Question: i'm trying to use SquishIt in my Asp.net pages, but i'm receiving this error bellow

My code : <%@ Import Namespace="SquishIt.Framework" %>
Web config : debug false
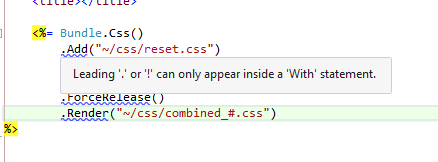
Answer: This has nothing to do with whatever SquishIt is.
In VB a carriage return is part of the syntax. (Unlike C# which treats a carriage return as meaningless whitespace.) So this code is invalid:
'''
Bundle.Css()
.Add("something")
' and so on
'''
In VB you'd either need to have it on one line:
'''
Bundle.Css().Add("something") ' and so on
'''
or explicitly separate the lines:
'''
Bundle.Css() _
.Add("something") _
' and so on
'''